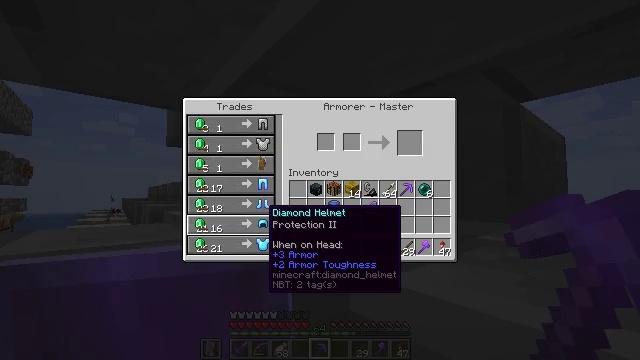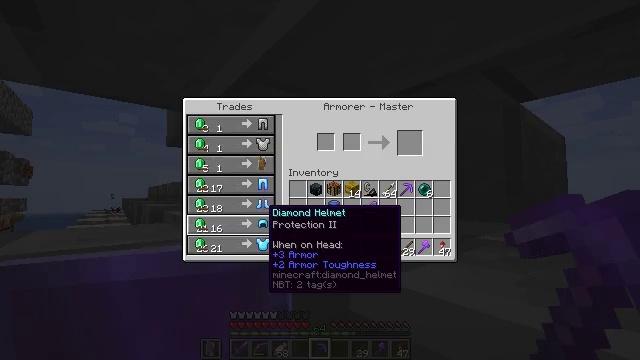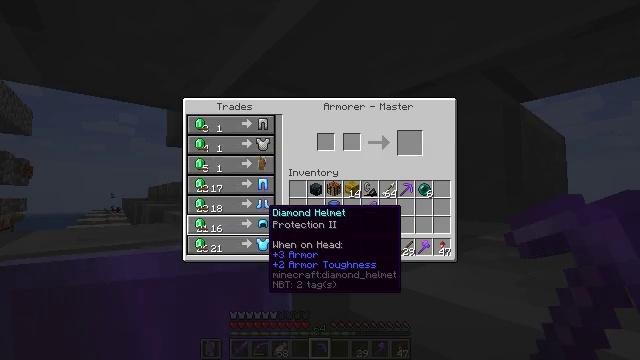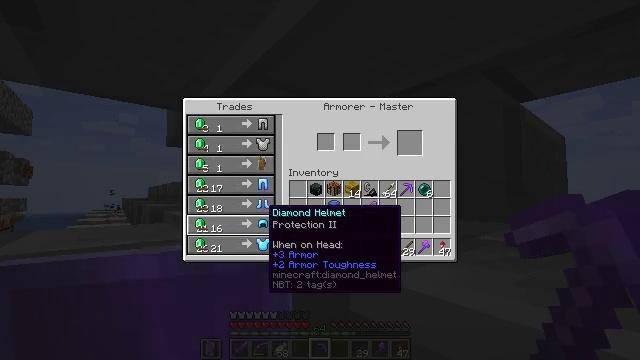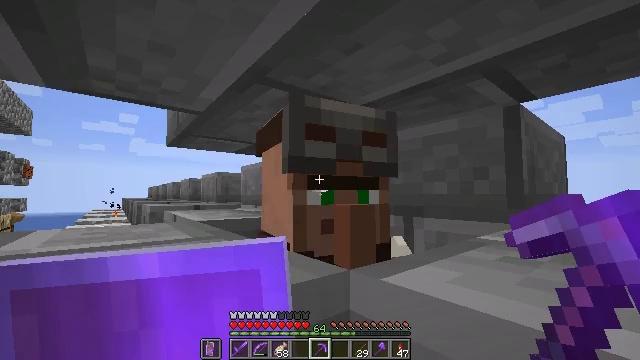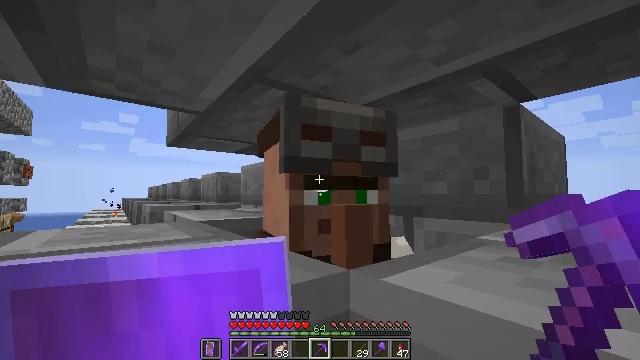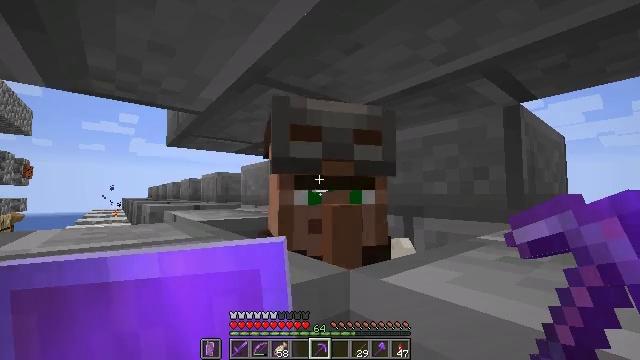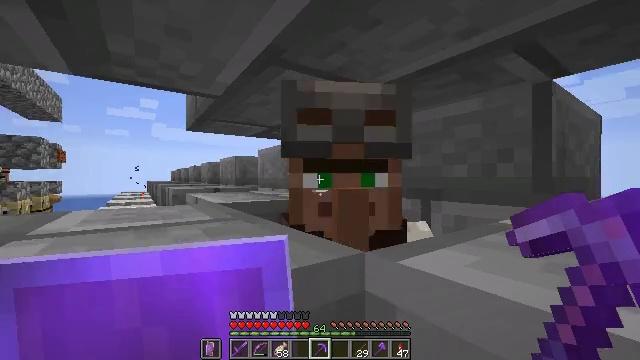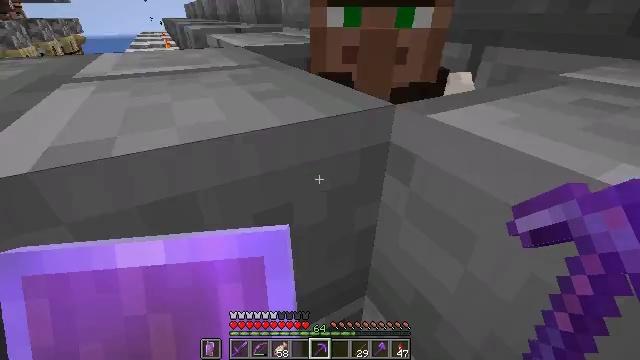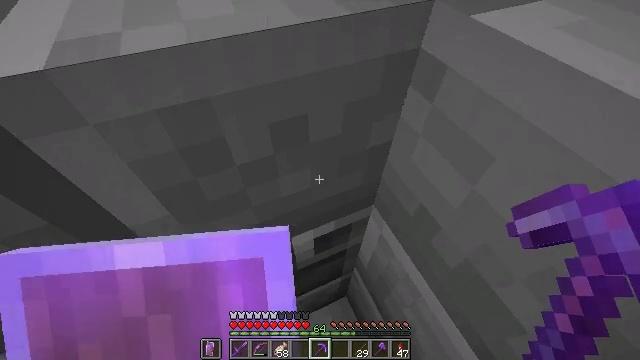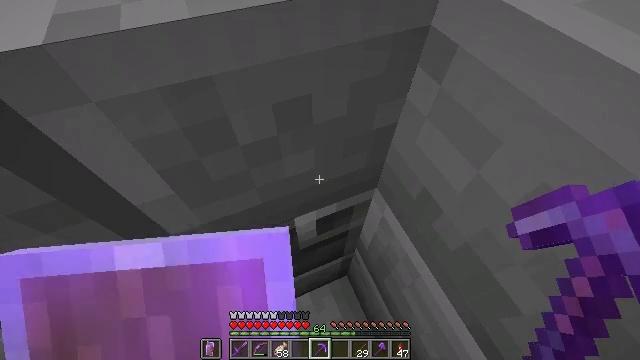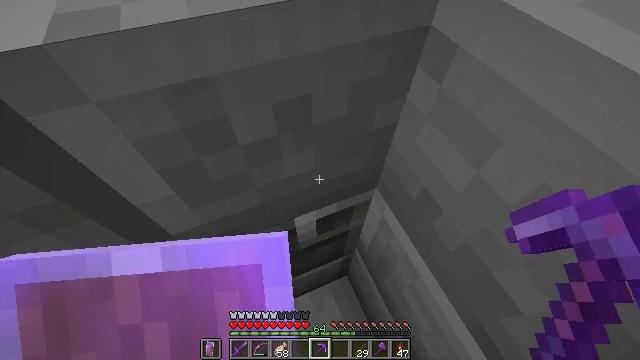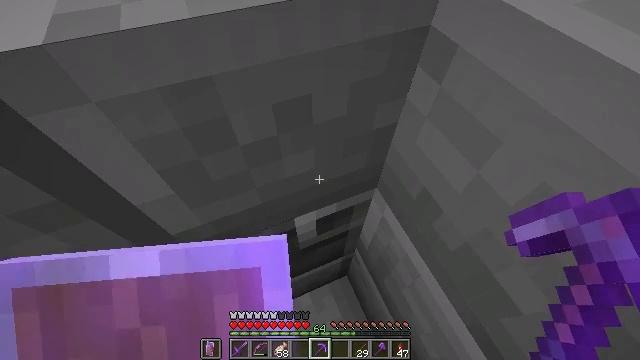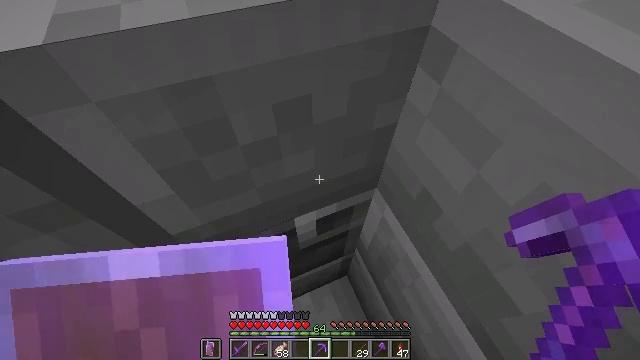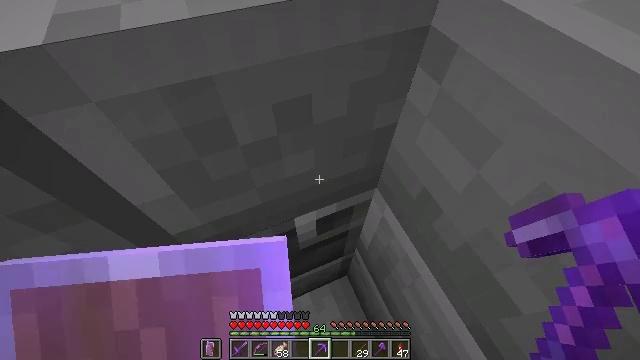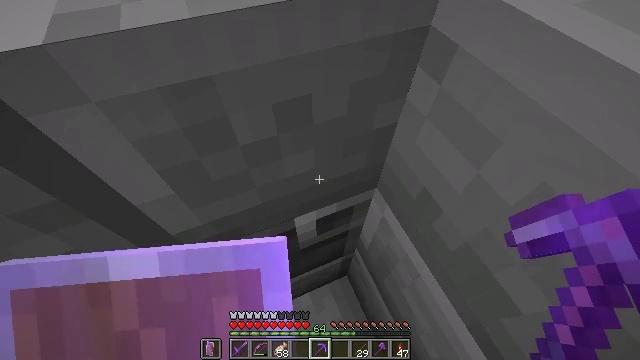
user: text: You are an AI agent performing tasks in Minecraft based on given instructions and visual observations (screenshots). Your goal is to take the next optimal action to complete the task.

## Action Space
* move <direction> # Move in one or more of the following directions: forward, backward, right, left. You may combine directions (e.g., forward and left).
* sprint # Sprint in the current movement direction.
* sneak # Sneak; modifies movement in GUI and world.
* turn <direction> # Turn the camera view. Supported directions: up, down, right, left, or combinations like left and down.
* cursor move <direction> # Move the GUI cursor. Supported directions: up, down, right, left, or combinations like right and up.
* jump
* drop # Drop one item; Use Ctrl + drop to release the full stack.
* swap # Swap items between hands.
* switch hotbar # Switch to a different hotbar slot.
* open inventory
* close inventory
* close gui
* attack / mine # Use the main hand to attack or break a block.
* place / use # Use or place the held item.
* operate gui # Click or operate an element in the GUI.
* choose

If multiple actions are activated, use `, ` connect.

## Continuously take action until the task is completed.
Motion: motion action
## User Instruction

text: Break the blast furnace block.
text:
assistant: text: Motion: no_op
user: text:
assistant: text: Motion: no_op
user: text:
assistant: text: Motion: no_op
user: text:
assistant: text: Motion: no_op
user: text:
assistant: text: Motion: no_op
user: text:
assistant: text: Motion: no_op
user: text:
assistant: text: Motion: turn left and down
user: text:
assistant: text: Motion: turn left and down
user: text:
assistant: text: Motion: turn left and down
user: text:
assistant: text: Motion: turn left and down
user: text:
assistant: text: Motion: no_op
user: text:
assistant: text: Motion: no_op
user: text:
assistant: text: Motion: no_op
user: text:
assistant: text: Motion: no_op
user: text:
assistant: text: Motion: no_op
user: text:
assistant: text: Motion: no_op
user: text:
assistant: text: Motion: no_op
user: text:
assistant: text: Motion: no_op
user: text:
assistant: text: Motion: no_op
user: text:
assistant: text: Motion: no_op
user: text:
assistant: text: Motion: no_op
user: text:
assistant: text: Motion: no_op
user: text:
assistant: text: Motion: no_op
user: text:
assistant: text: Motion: no_op
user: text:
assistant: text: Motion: no_op
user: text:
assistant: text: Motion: no_op
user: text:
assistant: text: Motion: turn left
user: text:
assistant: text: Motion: turn left
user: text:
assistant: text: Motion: no_op
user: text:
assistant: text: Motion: no_op